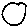
Label: circle